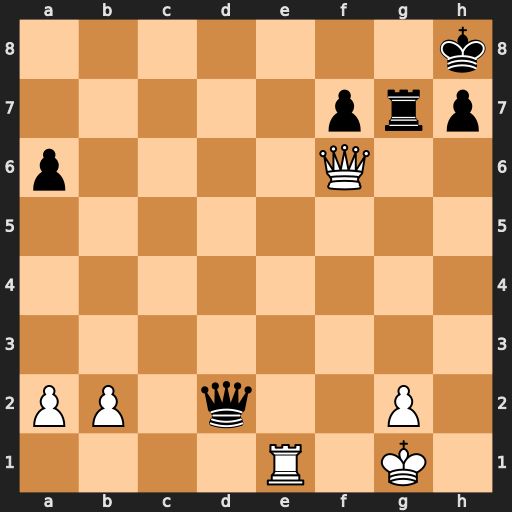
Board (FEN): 7k/5prp/p4Q2/8/8/8/PP1q2P1/4R1K1
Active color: w
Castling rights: -
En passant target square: -
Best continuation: Re8#